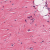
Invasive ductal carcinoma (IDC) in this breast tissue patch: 0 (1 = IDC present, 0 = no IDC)